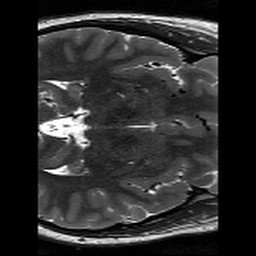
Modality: T2w
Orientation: axial